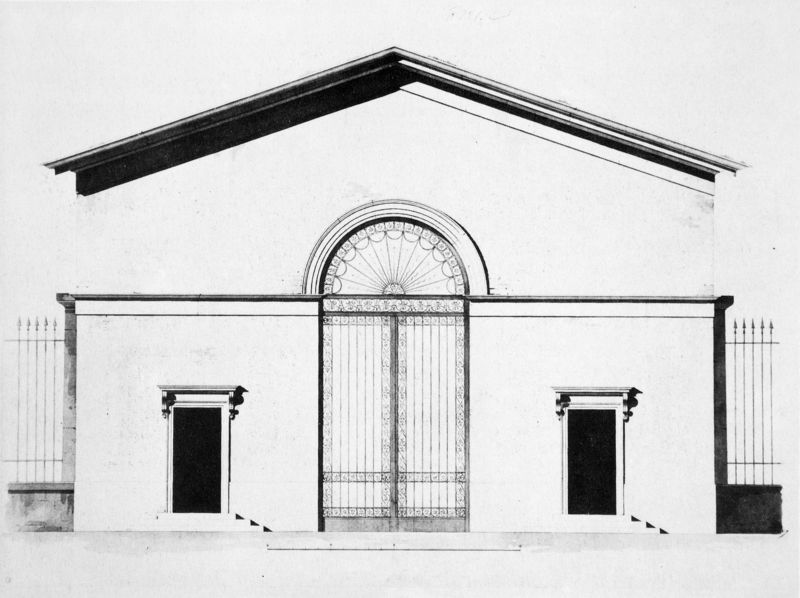
Titel: Botanischer Garten in München, Rückseite Eingangstor (Entwurf II) - Fassadenaufriss
Künstler: Carl von Fischer
Standort: München
Institution: Architektursammlung der Technischen Universität
Schlagwörter: dunkel, himmel, schatten, weiß, stadt, fenster, glas, hell, licht, profil, schwarz, skizze, säulen, tür, zeichnung, dach, gebäude, haus, zaun, architektur, sockel, wache, gatter, gitter, klassizismus, spitzen, front, rund, garten, spanien, papier, ansicht, bogen, fassade, türen, giebel, mauer, kahl, platz, rundbogen, treppe, treppen, symmetrie, metall, stufe, stufen, tor, foto, eingang, eingänge, schmiedeeisen, eckig, torbogen, symmetrisch, schwarzweiß, entwurf, halbkreis, fries, portal, sims, gesims, gruft, gitterstäbe, portikus, plan, tempel, konsolen, konsole, chiaroscuro, fenstersims, klassisch, aufriss, tympanon, etage, architekturzeichnung, ädikula, satteldach, first, giebeldach, gußeisen, porta, speerzaun, spitzdach, stabzaun, zaunspitzen, doppeltür, genster, gittertür, ansichtzeichnung